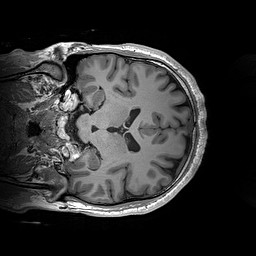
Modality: T1w
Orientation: coronal
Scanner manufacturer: siemens
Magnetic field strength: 3 T
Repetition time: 2.2 s
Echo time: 0.00244 s